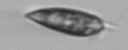
Label: Prorocentrum_triestinum